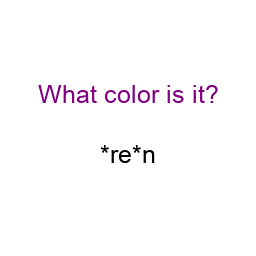
Color: black
Color name shown: green
Background color: white
Question text color: purple